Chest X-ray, PA view. Patient: 54 years old, sex F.
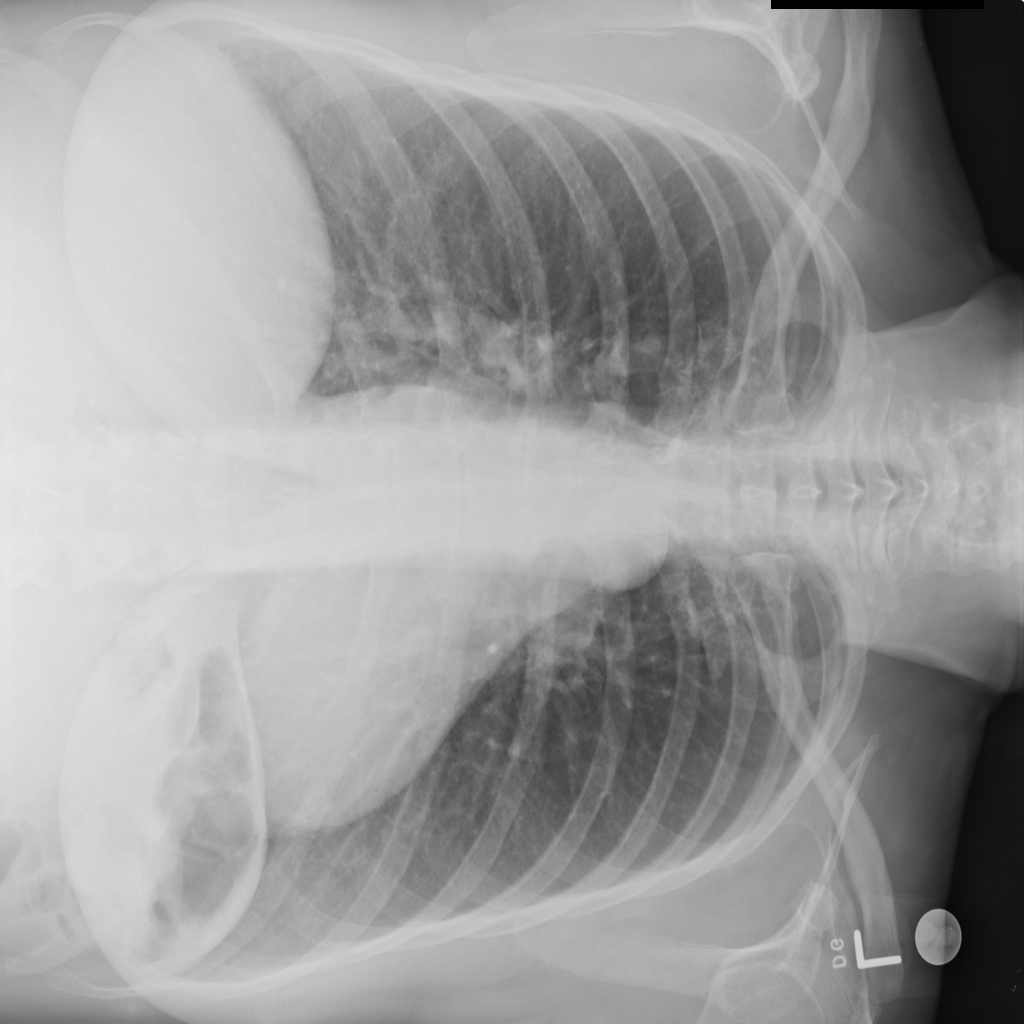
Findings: No Finding